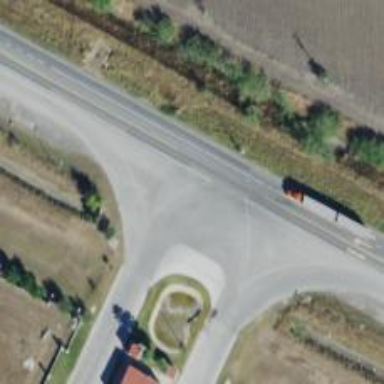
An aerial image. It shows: Asphalt road classified as trunk highway.